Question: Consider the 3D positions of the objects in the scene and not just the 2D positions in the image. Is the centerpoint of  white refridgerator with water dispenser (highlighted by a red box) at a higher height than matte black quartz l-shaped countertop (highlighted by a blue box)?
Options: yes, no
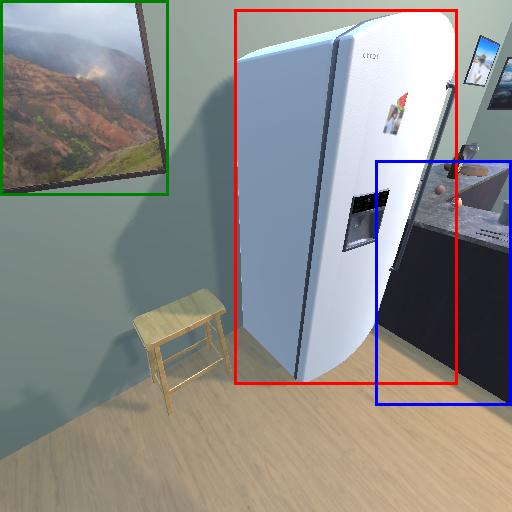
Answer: yes